Interaction volume radius: 5 \u00c5
Interaction volume height: 20 \u00c5
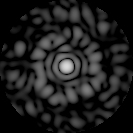
Disorder parameter: 0.835